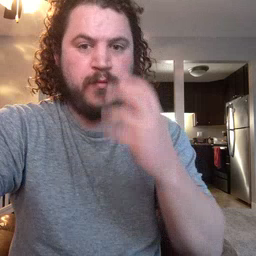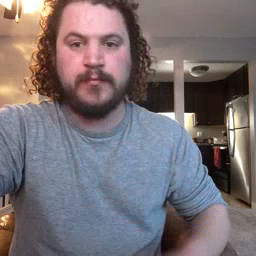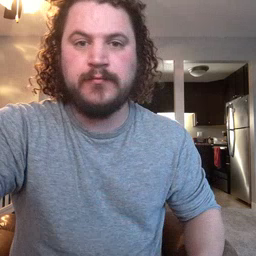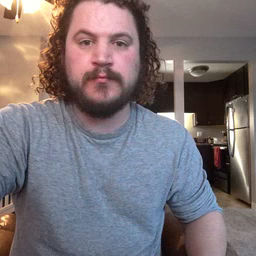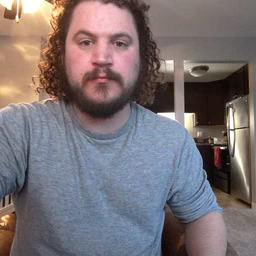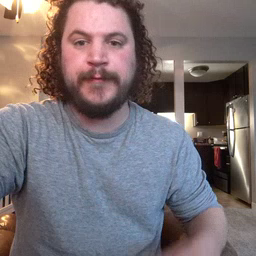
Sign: clown